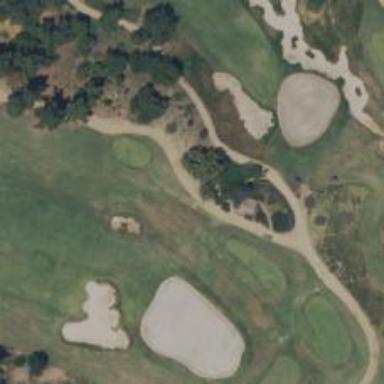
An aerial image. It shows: Path for golf carts.